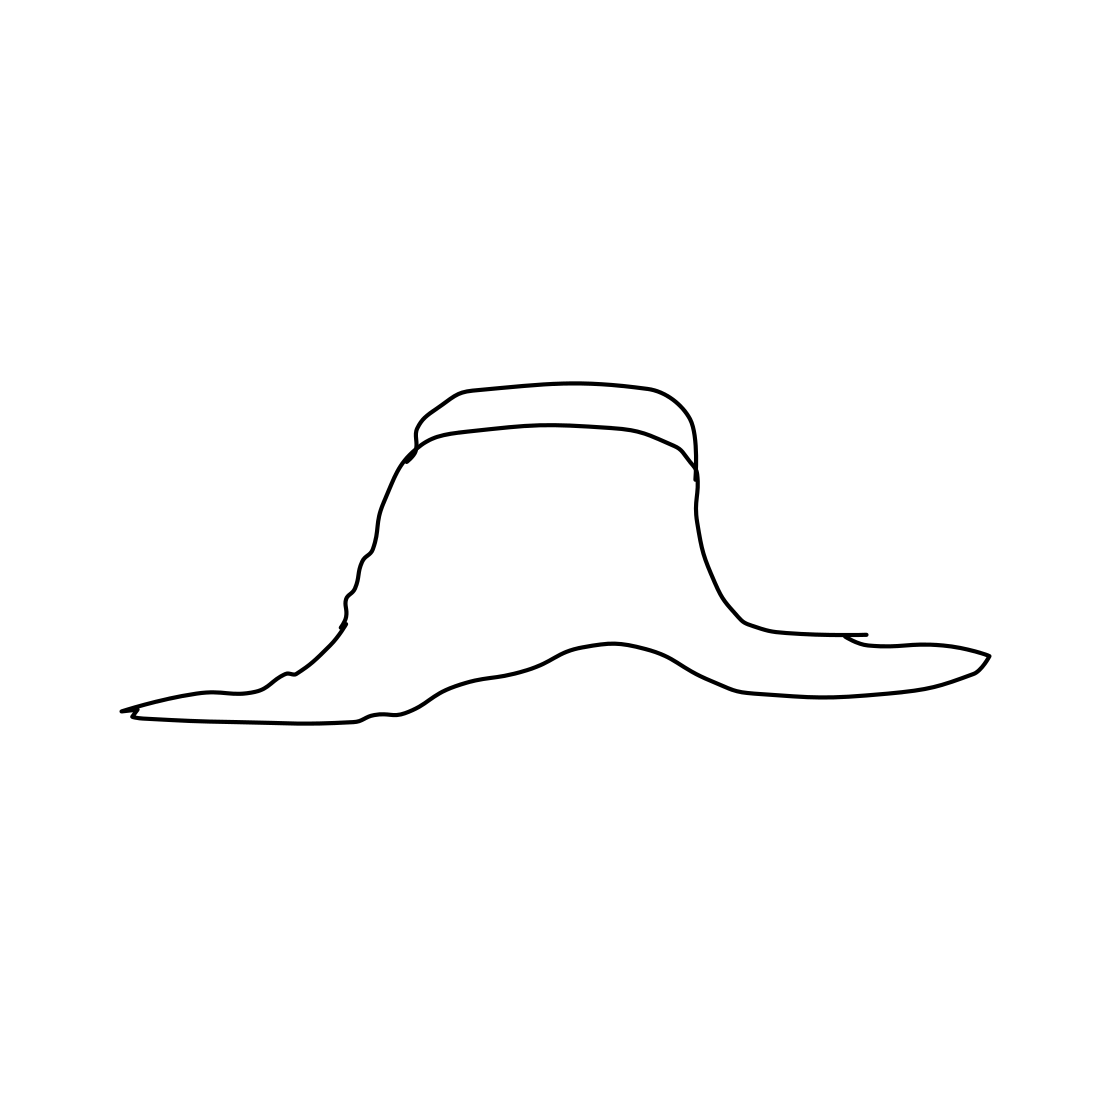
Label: hat